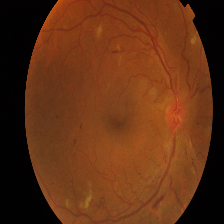
Diabetic retinopathy grade: Proliferative DR